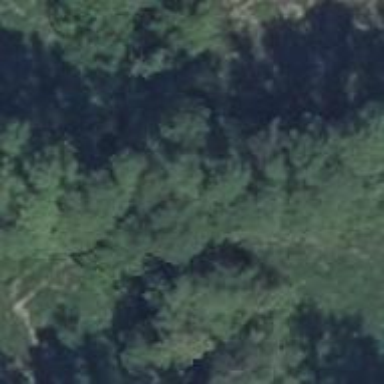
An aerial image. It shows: Row of trees in natural setting.